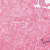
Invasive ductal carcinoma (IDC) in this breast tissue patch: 0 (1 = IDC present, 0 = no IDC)